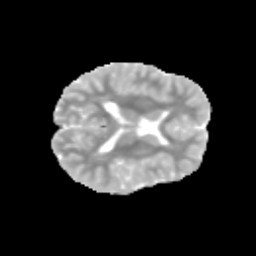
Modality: MD
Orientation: axial
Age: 10
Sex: male
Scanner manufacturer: siemens
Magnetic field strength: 3 T
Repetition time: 3.8 s
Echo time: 0.07 s